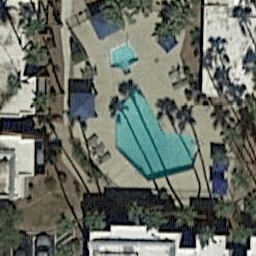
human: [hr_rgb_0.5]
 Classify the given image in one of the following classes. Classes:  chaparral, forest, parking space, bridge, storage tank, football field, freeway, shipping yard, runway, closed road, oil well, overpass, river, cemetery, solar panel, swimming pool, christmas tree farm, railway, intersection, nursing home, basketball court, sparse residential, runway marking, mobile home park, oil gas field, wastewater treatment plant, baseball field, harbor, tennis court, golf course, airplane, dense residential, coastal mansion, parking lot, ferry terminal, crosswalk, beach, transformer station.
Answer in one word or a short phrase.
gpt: swimming pool